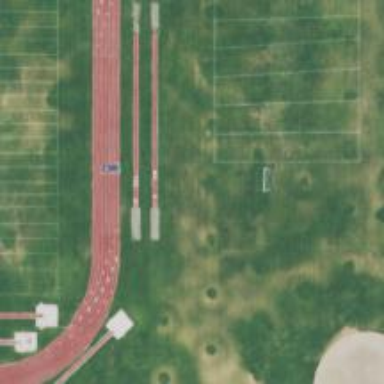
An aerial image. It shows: Athletics track located in leisure land area.